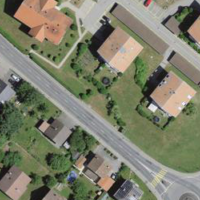
EUNIS habitat code: 54
Species observed at this site:
Antirrhinum majus